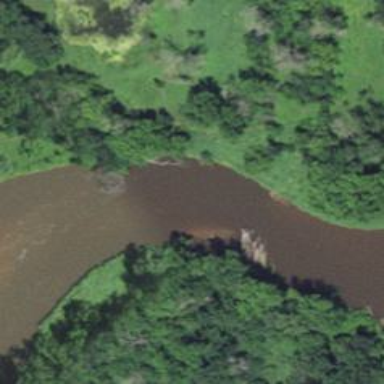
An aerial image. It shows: Beautiful river scene.